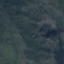
Land use / land cover class: HerbaceousVegetation